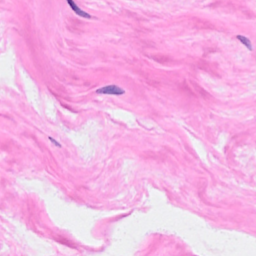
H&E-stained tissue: Breast